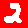
Digit: 2